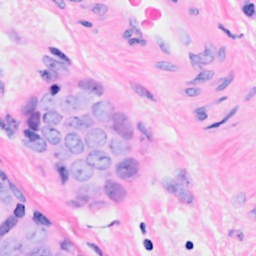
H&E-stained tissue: Breast